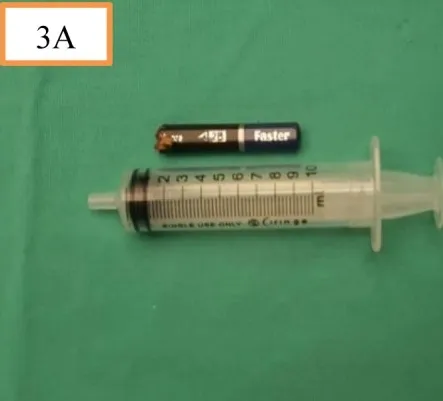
(A) The embedded pencil measured 8 cm in length and 1 cm in diameter.
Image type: medical_photograph (other_medical_photograph)